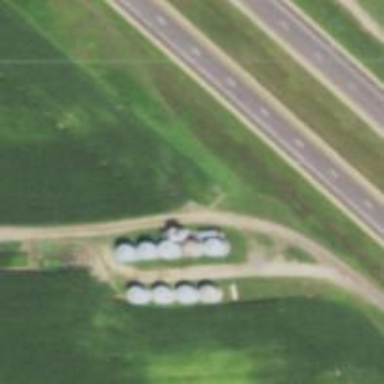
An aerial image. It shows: Silo.